Question: I'm trying to split the KnownForTitles column into 4 separate columns but can't get my queries to work.
I've tried using substring with instr to select results before the comma , can you see where i'm going wrong
'''
Select nameID, name,
substring_index(group_concat( Titleid order by nameID), ",", 1) KnownForTitles1,
substring(substring_index(group_concat( Titleid order by nameID), ",", 2), instr(substring_index(group_concat( Titleid order by nameID), ",",2)),",")
KnownForTitles2
from Person
inner join KnownForTitles using (nameid)
inner Join Media using (titleID)
group by nameID
order by nameID
'''
This is the result format I need:

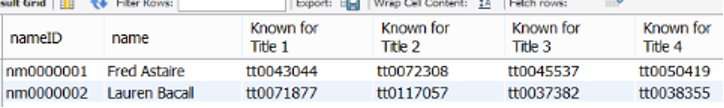
Answer: Your style:
'''
with wTable as (
SELECT nameID, name, concat(group_concat( Titleid order by nameID), ",") gc -- Additional coma at the end will ensure you no errors when you will have less than 4 values per nameID
FROM Person
inner join KnownForTitles using (nameid)
group by nameID, name
)
select nameID, name,
substring_index(gc, ",", 1) KnownForTitles1,
replace(substring_index(gc, ",", 2), concat(substring_index(gc, ",", 1), ","), "") KnownForTitles2,
replace(substring_index(gc, ",", 3), concat(substring_index(gc, ",", 2), ","), "") KnownForTitles3,
replace(substring_index(gc, ",", 4), concat(substring_index(gc, ",", 3), ","), "") KnownForTitles4
from wTable;
'''
However, this one looks like cleaner:
'''
with wTable as (
SELECT nameID, name, Titleid,
ROW_NUMBER() OVER(PARTITION BY nameID, name order by Titleid) AS rn
FROM Person
inner join KnownForTitles using (nameid)
)
select nameID, name,
min(case when rn = 1 then Titleid end) as KnownForTitles1,
min(case when rn = 2 then Titleid end) as KnownForTitles2,
min(case when rn = 3 then Titleid end) as KnownForTitles3,
min(case when rn = 4 then Titleid end) as KnownForTitles4
from wTable
group by nameID, name;
'''